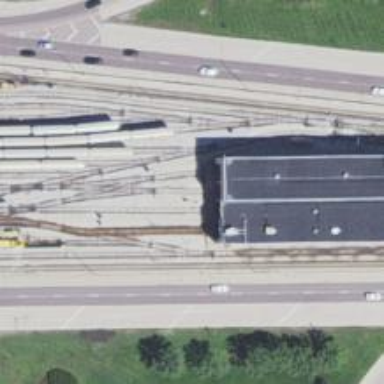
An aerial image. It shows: Electrified rail in service yard.